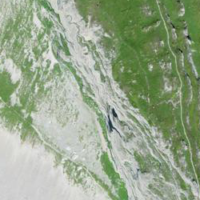
EUNIS habitat code: 50
Species observed at this site:
Juniperus communis
Gentianella campestris
Anthyllis vulneraria
Urtica dioica
Arctostaphylos uva-ursi
Picea abies
Campanula rotundifolia